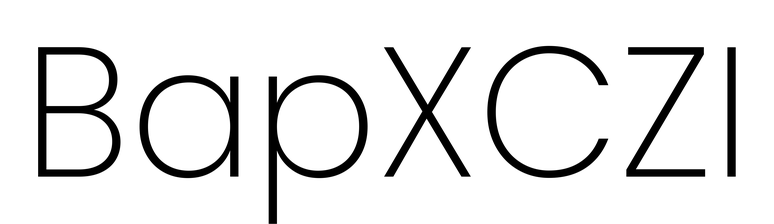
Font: Poppins-ExtraLight